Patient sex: M
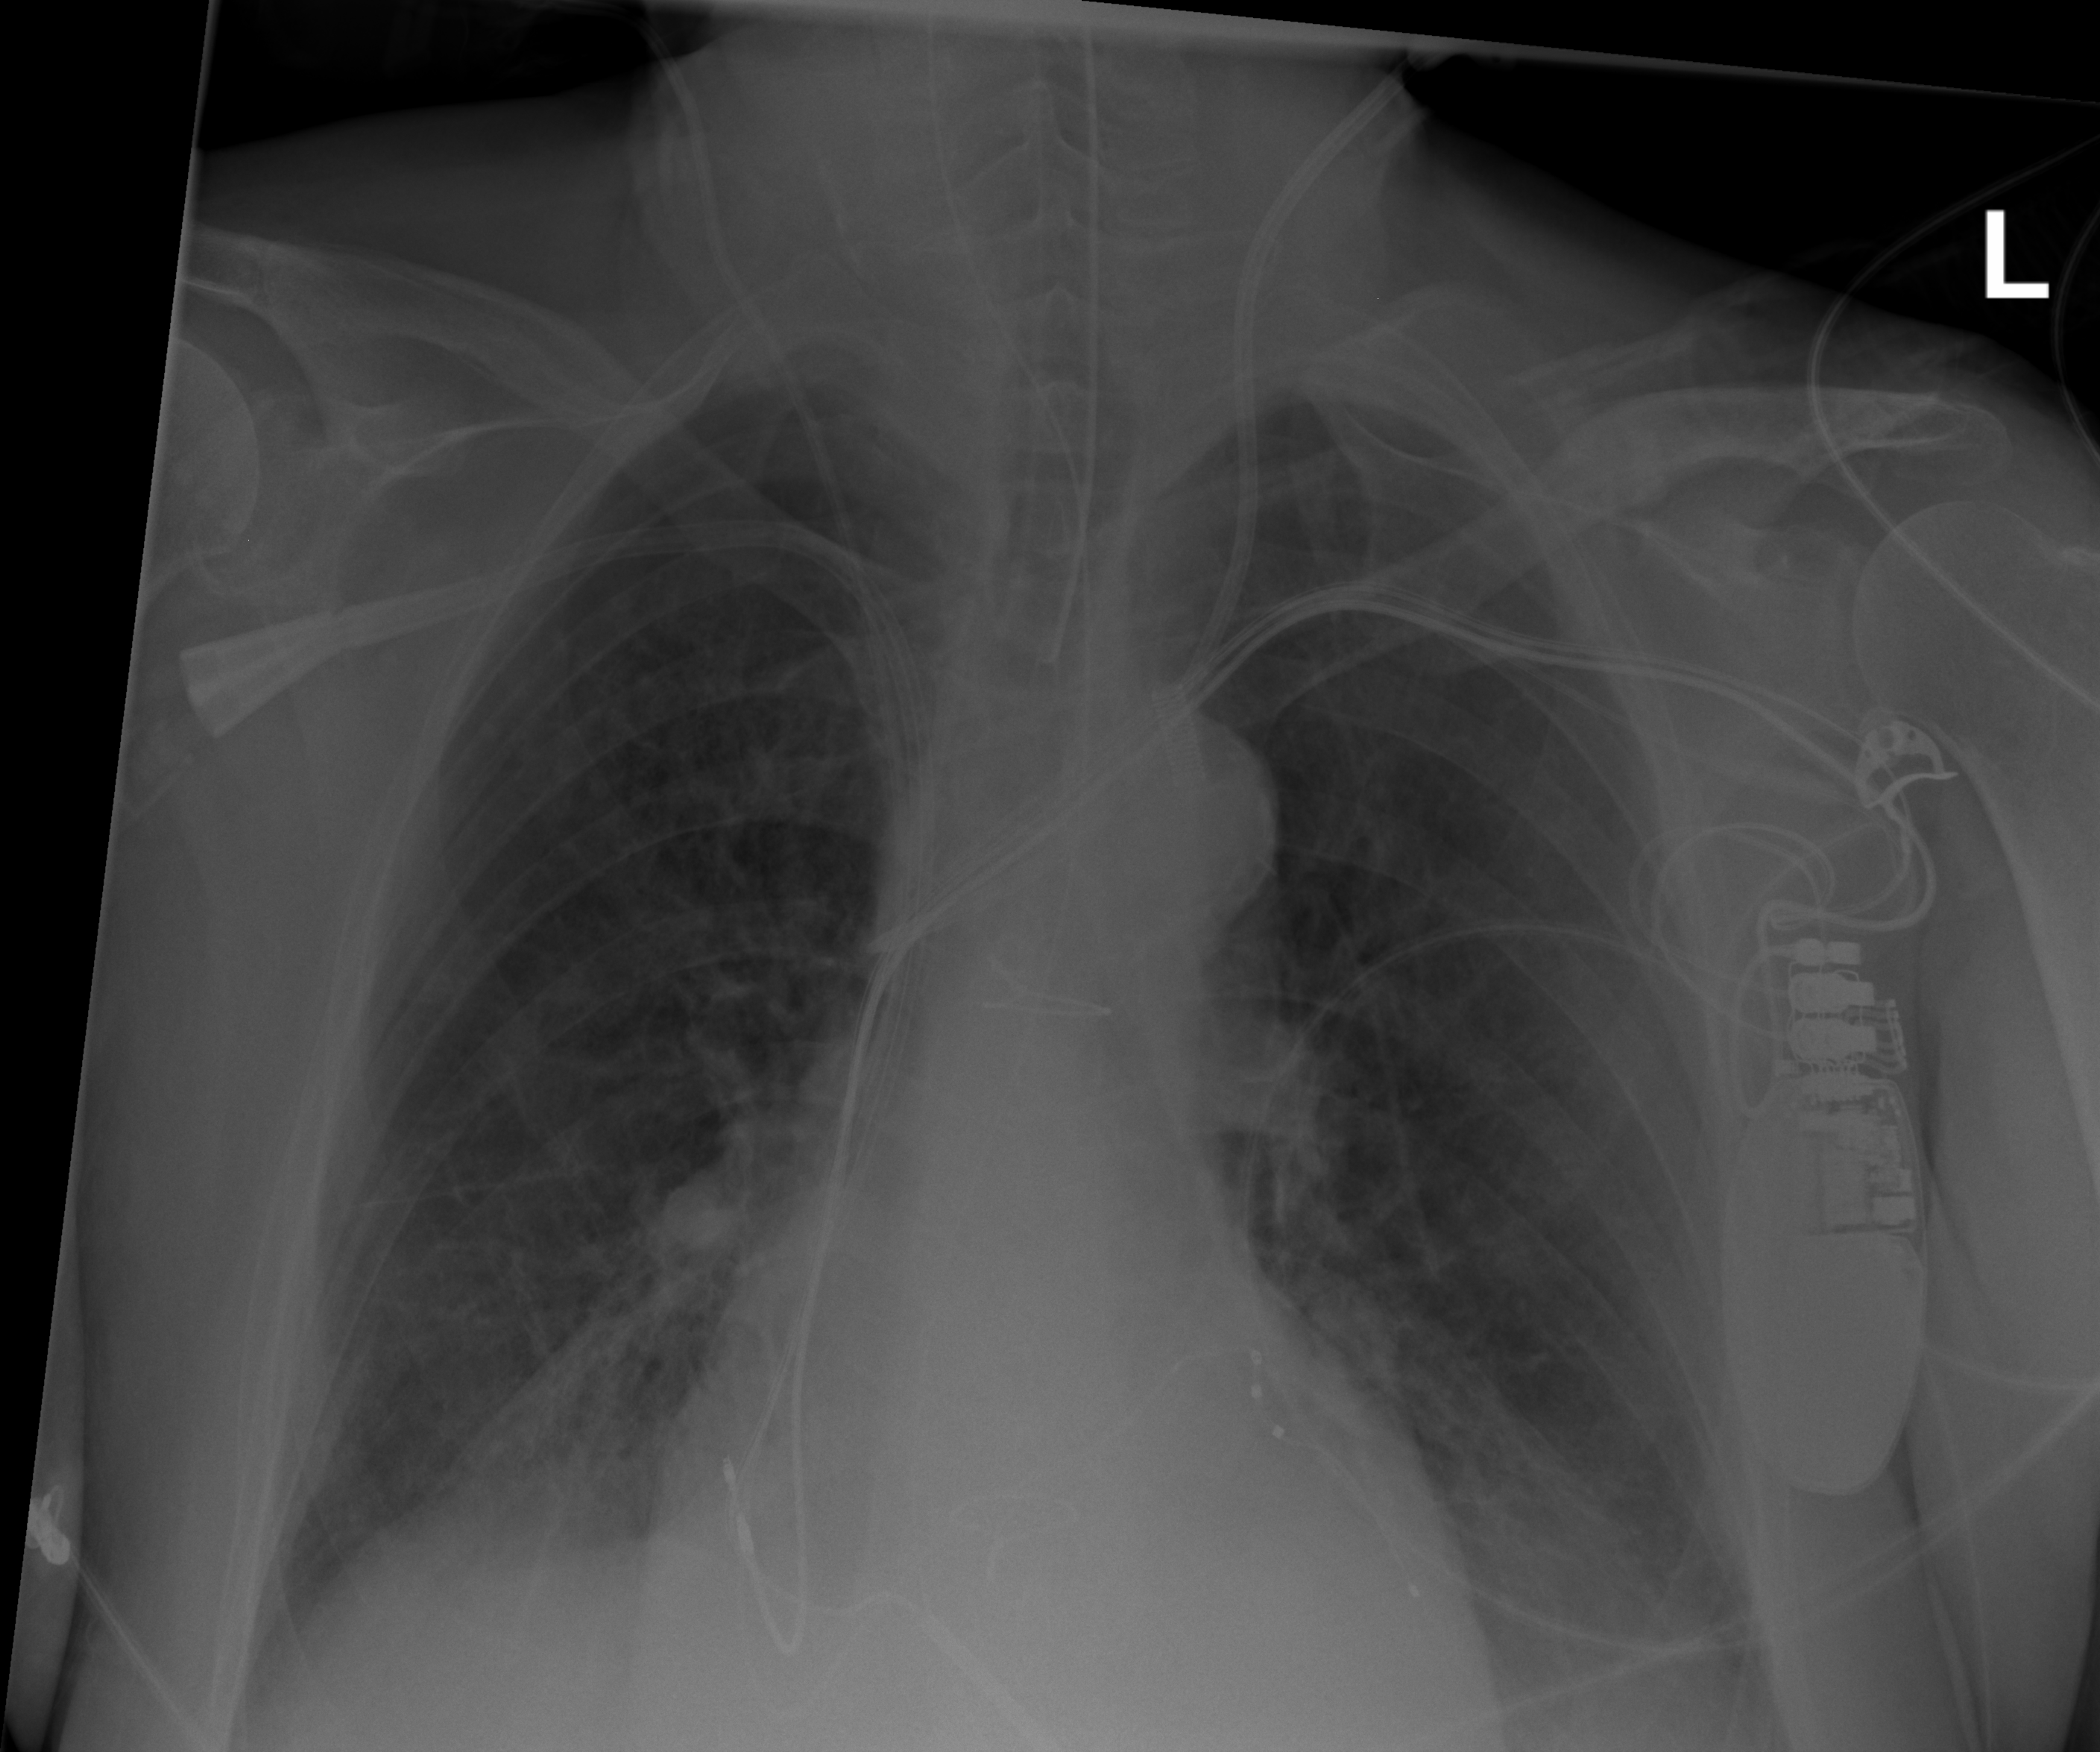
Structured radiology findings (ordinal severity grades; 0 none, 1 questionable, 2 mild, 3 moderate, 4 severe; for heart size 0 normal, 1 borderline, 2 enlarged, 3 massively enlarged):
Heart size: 2
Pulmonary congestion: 0
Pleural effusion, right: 0
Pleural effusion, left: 0
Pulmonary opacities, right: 2
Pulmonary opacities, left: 2
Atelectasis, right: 2
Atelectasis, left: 2